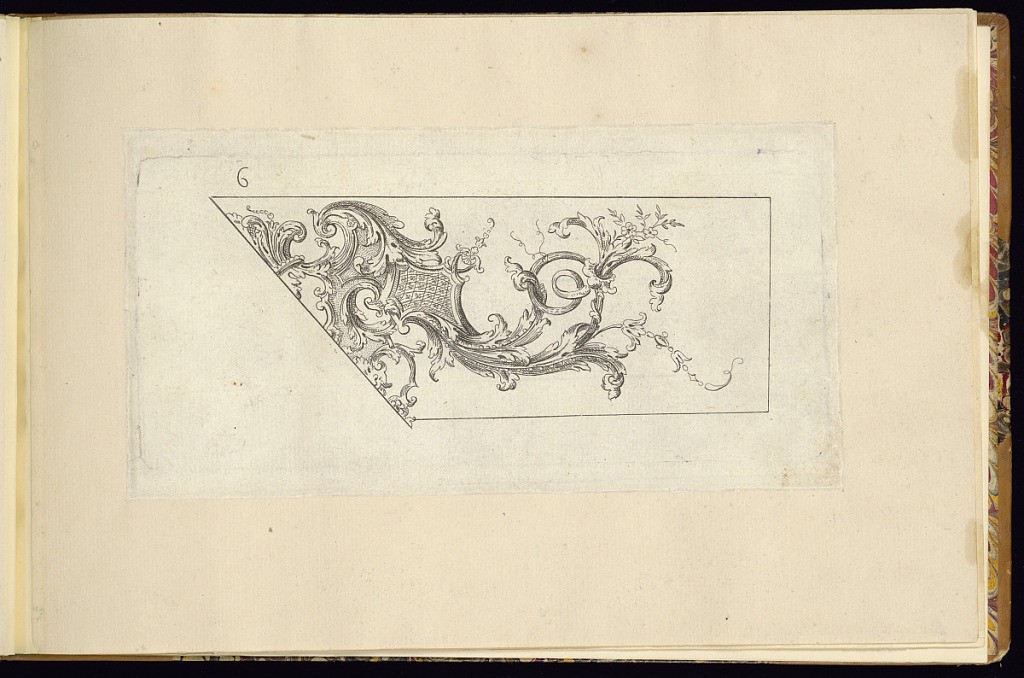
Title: Detail from a Frame or Molding Design
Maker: François Roumier, French, 16..–1748
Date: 1750
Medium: Etching on paper
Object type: Print
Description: Design for a corner detail of a frame or molding featuring scrolling leaves, acanthus leaves, diaper and flower pattern, flowers and foliate branches. The plate is numbered.